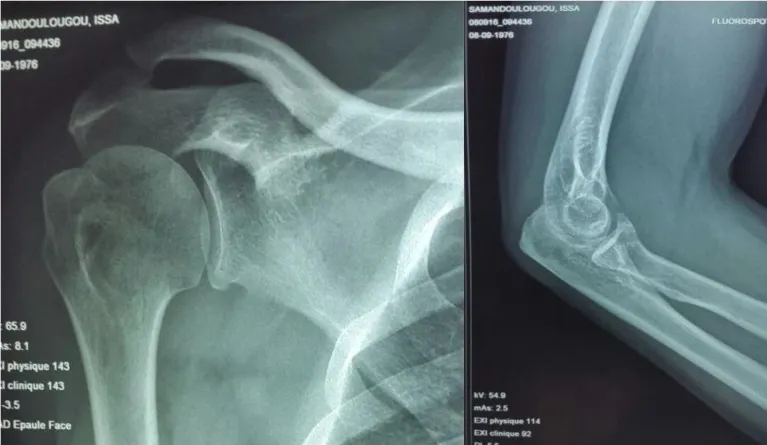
Bone consolidation of the elbow and shoulder at seven months follow-up.
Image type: radiology (x_ray)